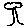
Label: tree